Question: I am building a webpage. The page should be able to handle the different 'http' methods ('GET', 'POST'...). My page technically works and handles each type of request, but in the case of 'GET' requests (serving 'index.html' at the root '"/"' path), my page is not displaying properly. None of the images or css are displaying correctly, presumably because those files cannot be found.

I have noticed that 'http.Handle' provides better results than 'http.HandleFunc' when substituted into my 'server.go' code below, in that the images and css do display correctly using:
'''
http.FileServer(http.Dir("static"))
http.Handle("/", http.StripPrefix("/", fs))
'''
The following is my web server with images and css not being displayed correctly. In general, my intent is to use static files for everything, including html (ex. 'index.html') and to implement some solution using nothing but standard go.
'''
package main
import (
"net/http"
"fmt"
)
func indexHandler(w http.ResponseWriter, r *http.Request) {
w.Header().Add("Content Type", "text/html")
switch r.Method {
case "GET":
http.ServeFile(w, r, "./static/index.html")
case "POST":
fmt.Pprintf(w, "POST!")
case "PUT":
fmt.Pprintf(w, "PUT!")
case "DELETE":
fmt.Pprintf(w, "DELETE!")
default:
fmt.Pprintf(w, "Default!")
}
}
func main() {
http.HandleFunc("/", indexHandler)
http.ListenAndServe(":3000", nil)
}
'''
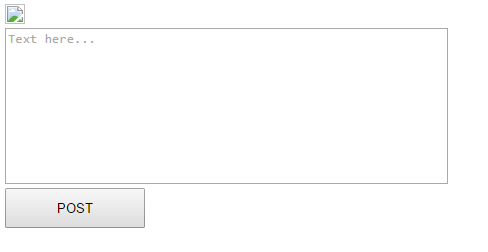
Answer: You've hard-coded your server to always return 'index.html' for any GET request, no matter what is being requested. So if your 'index.html' includes a reference to 'style.css', the browser is going to make a second request for 'style.css' and you'll return 'index.html' again.
I assume what you're trying to do is have all 'GET' requests return static files, while other verbs will do something else. You just need to pass those along to the file server:
'''
root := "static"
...
case "GET":
if r.URL.Path == "" || r.URL.Path == "/" {
http.ServeFile(w, r, path.Join(root, "index.html"))
} else {
http.ServeFile(w, r, path.Join(root, r.URL.Path))
}
'''
Note that by the time your handler is called, all ".." references in the URL have been removed, attackers can't use this to escape your static tree. But 'ServeFile()' will return directory listings, so you'll need to check for that if that's a problem.